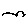
Label: bird